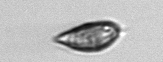
Label: Prorocentrum_triestinum